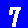
Digit: 7